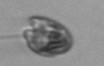
Label: flagellate_morphotype1